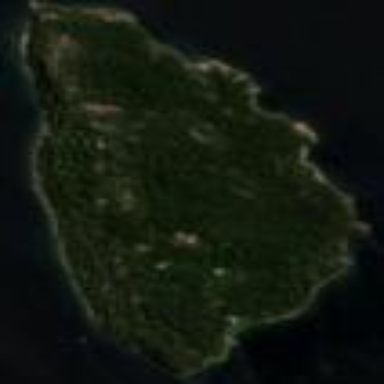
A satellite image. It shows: Island.